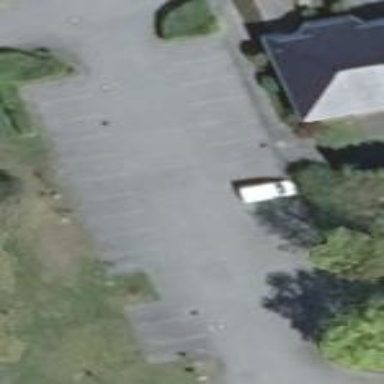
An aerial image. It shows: Parking available on the street side.